Interaction volume radius: 5 \u00c5
Interaction volume height: 10 \u00c5
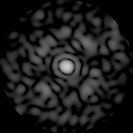
Disorder parameter: 0.8068